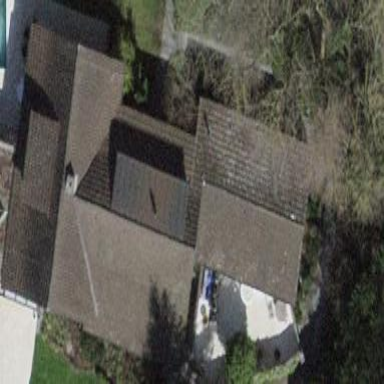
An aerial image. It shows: Building with tile roof.